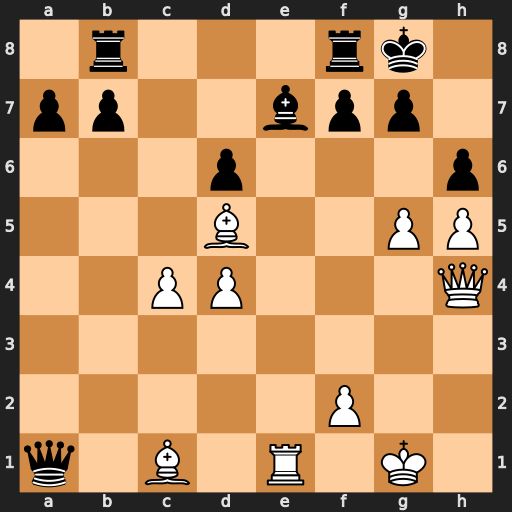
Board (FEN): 1r3rk1/pp2bpp1/3p3p/3B2PP/2PP3Q/8/5P2/q1B1R1K1
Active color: w
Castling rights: -
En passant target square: -
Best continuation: Qe4 hxg5 Qxe7